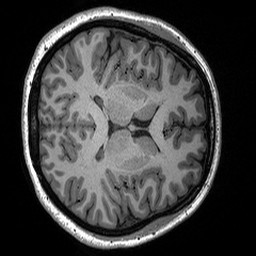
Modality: T1w
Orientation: axial
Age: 26
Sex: female
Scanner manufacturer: siemens
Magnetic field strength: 3 T
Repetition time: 2.3 s
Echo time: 0.00298 s